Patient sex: F
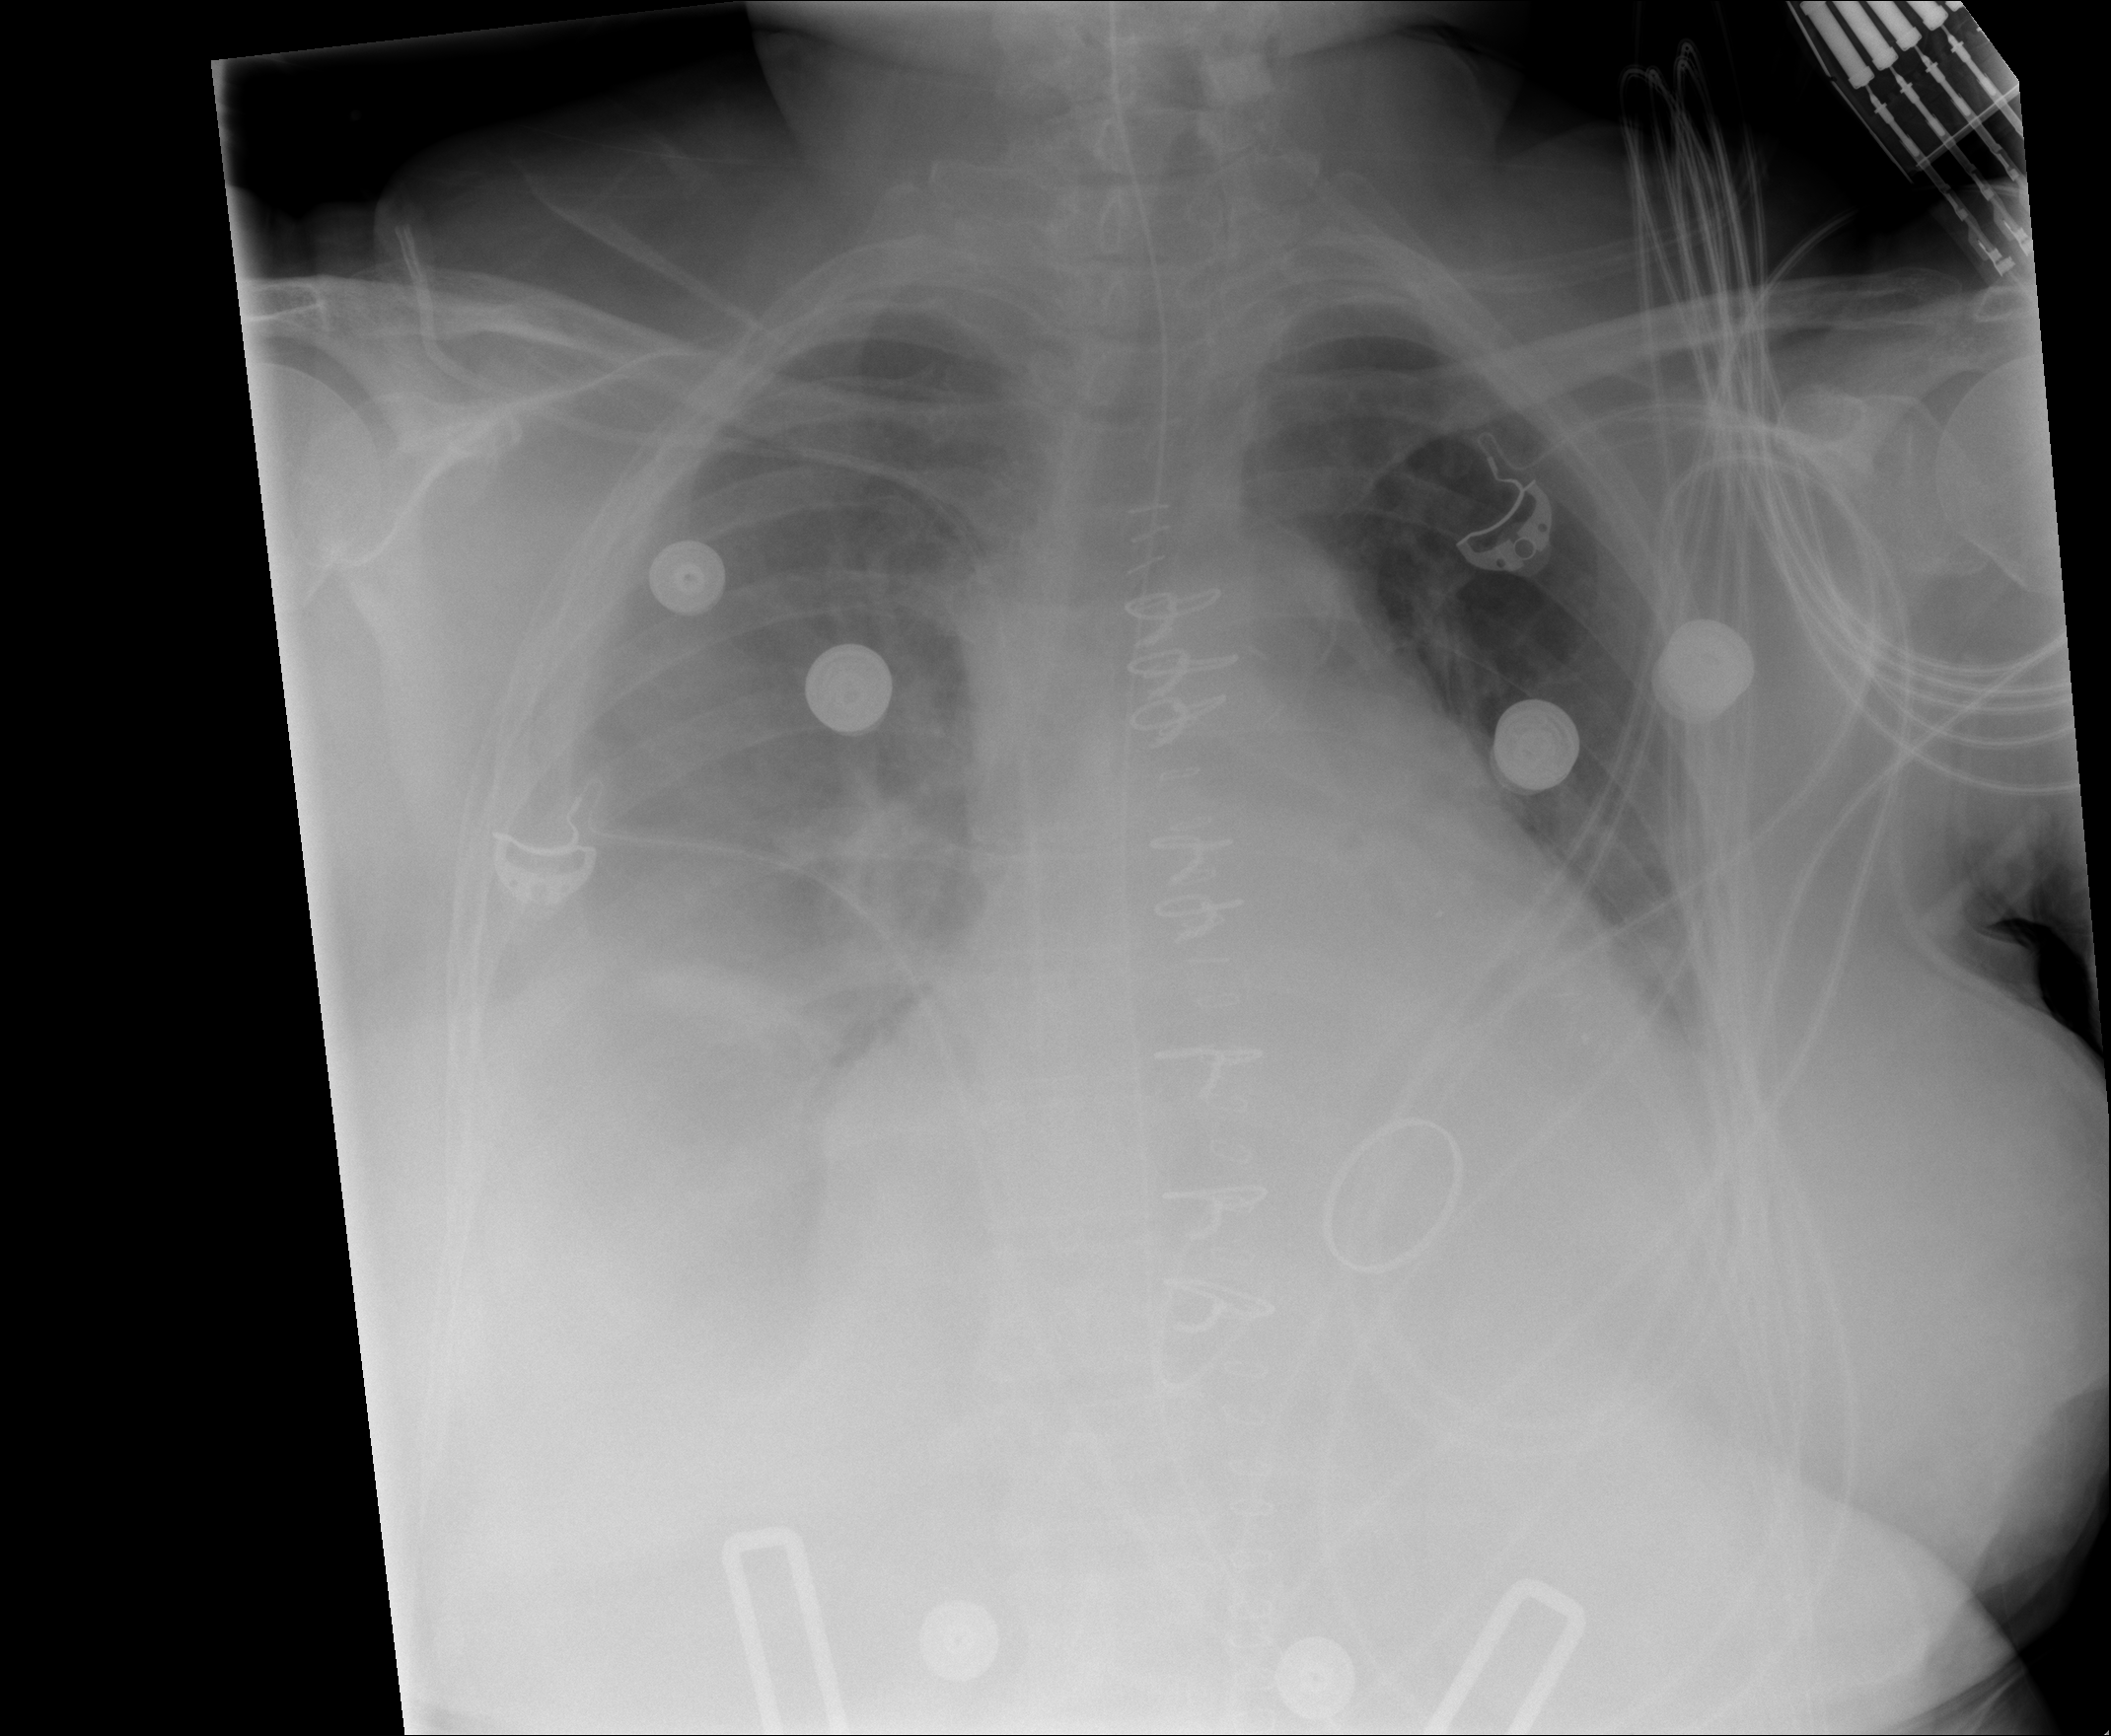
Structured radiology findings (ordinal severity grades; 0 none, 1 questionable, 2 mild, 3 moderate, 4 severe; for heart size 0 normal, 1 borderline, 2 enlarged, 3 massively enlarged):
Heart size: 2
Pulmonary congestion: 2
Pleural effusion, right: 3
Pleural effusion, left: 2
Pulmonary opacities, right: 0
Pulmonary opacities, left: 0
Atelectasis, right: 3
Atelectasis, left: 2